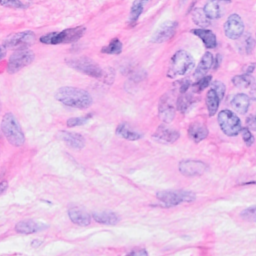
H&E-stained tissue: Breast